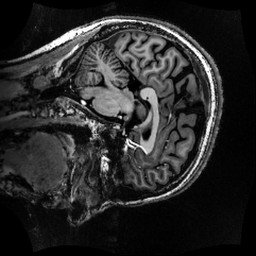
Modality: MP2RAGE
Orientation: sagittal
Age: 49
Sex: female
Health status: healthy